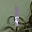
Label: 1